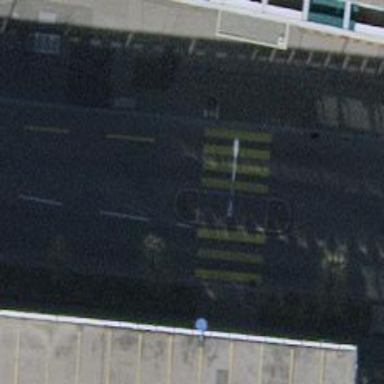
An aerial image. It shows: Pedestrian crossing with zebra markings on the footway.